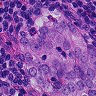
Metastatic tissue present: yes